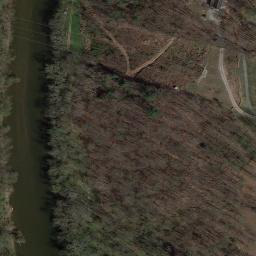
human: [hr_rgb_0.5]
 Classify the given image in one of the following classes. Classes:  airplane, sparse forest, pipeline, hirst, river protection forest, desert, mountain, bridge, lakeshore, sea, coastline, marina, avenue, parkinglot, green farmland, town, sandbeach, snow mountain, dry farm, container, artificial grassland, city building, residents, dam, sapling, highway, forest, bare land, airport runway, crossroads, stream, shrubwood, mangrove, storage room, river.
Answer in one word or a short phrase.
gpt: river